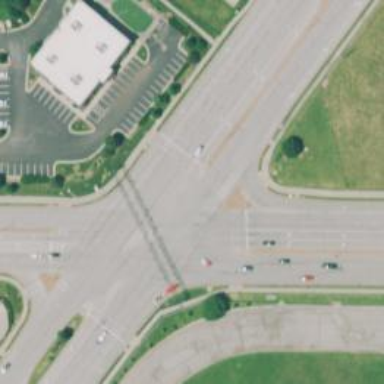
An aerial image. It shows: Secondary link road.